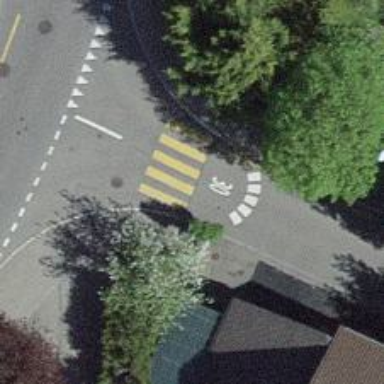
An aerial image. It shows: Zebra crossing on the road.